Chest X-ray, AP view. Patient: 24 years old, sex M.
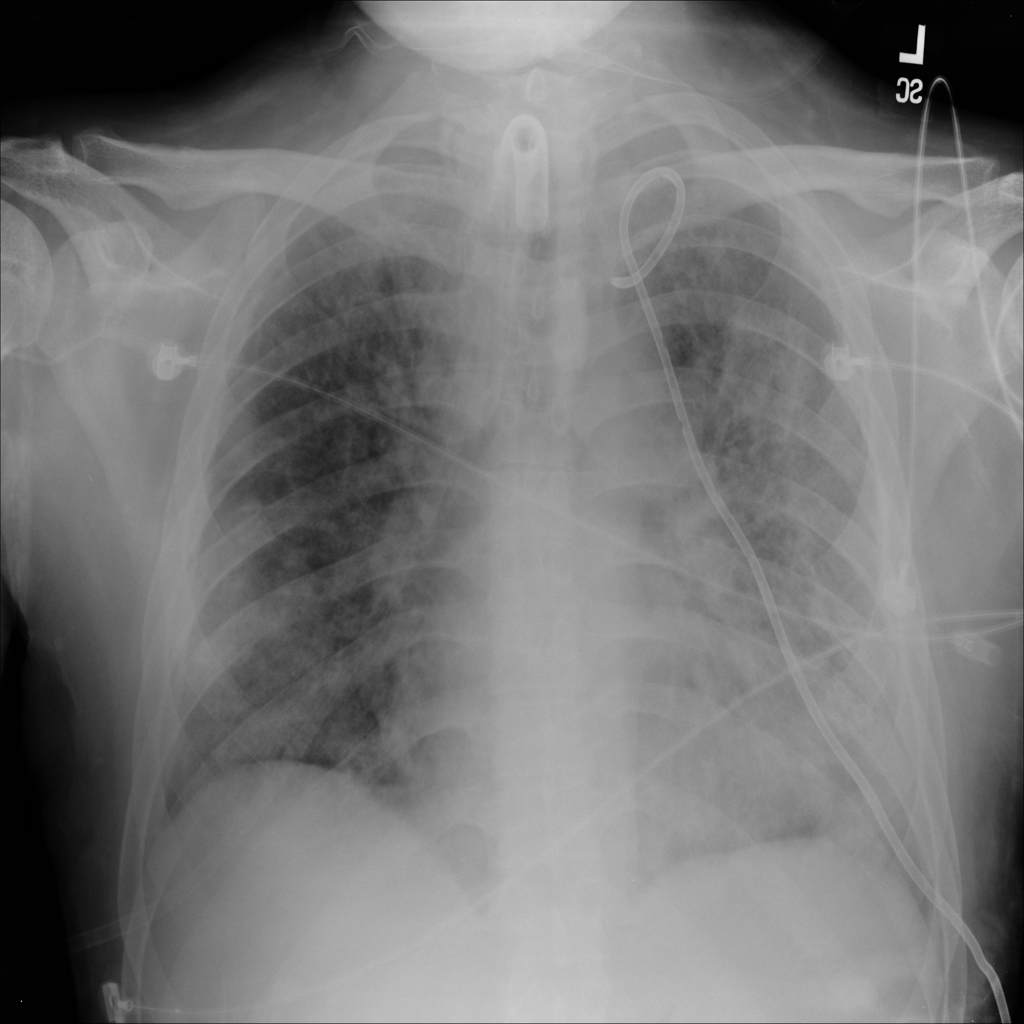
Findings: Infiltration, Pneumothorax